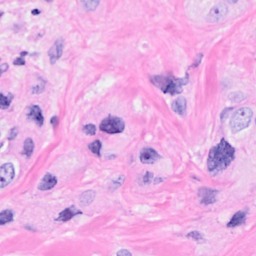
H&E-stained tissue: Breast